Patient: sex M, age 69
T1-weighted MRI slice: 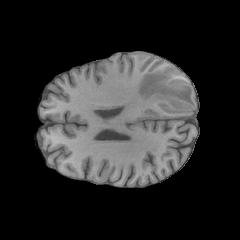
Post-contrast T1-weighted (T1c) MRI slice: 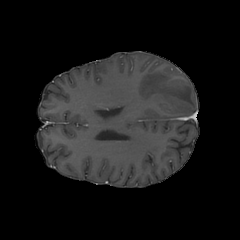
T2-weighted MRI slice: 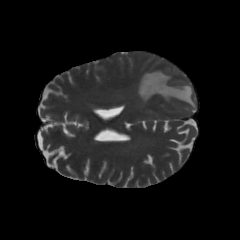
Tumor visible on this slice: yes
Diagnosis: Glioblastoma, IDH-wildtype
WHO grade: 4